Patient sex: M
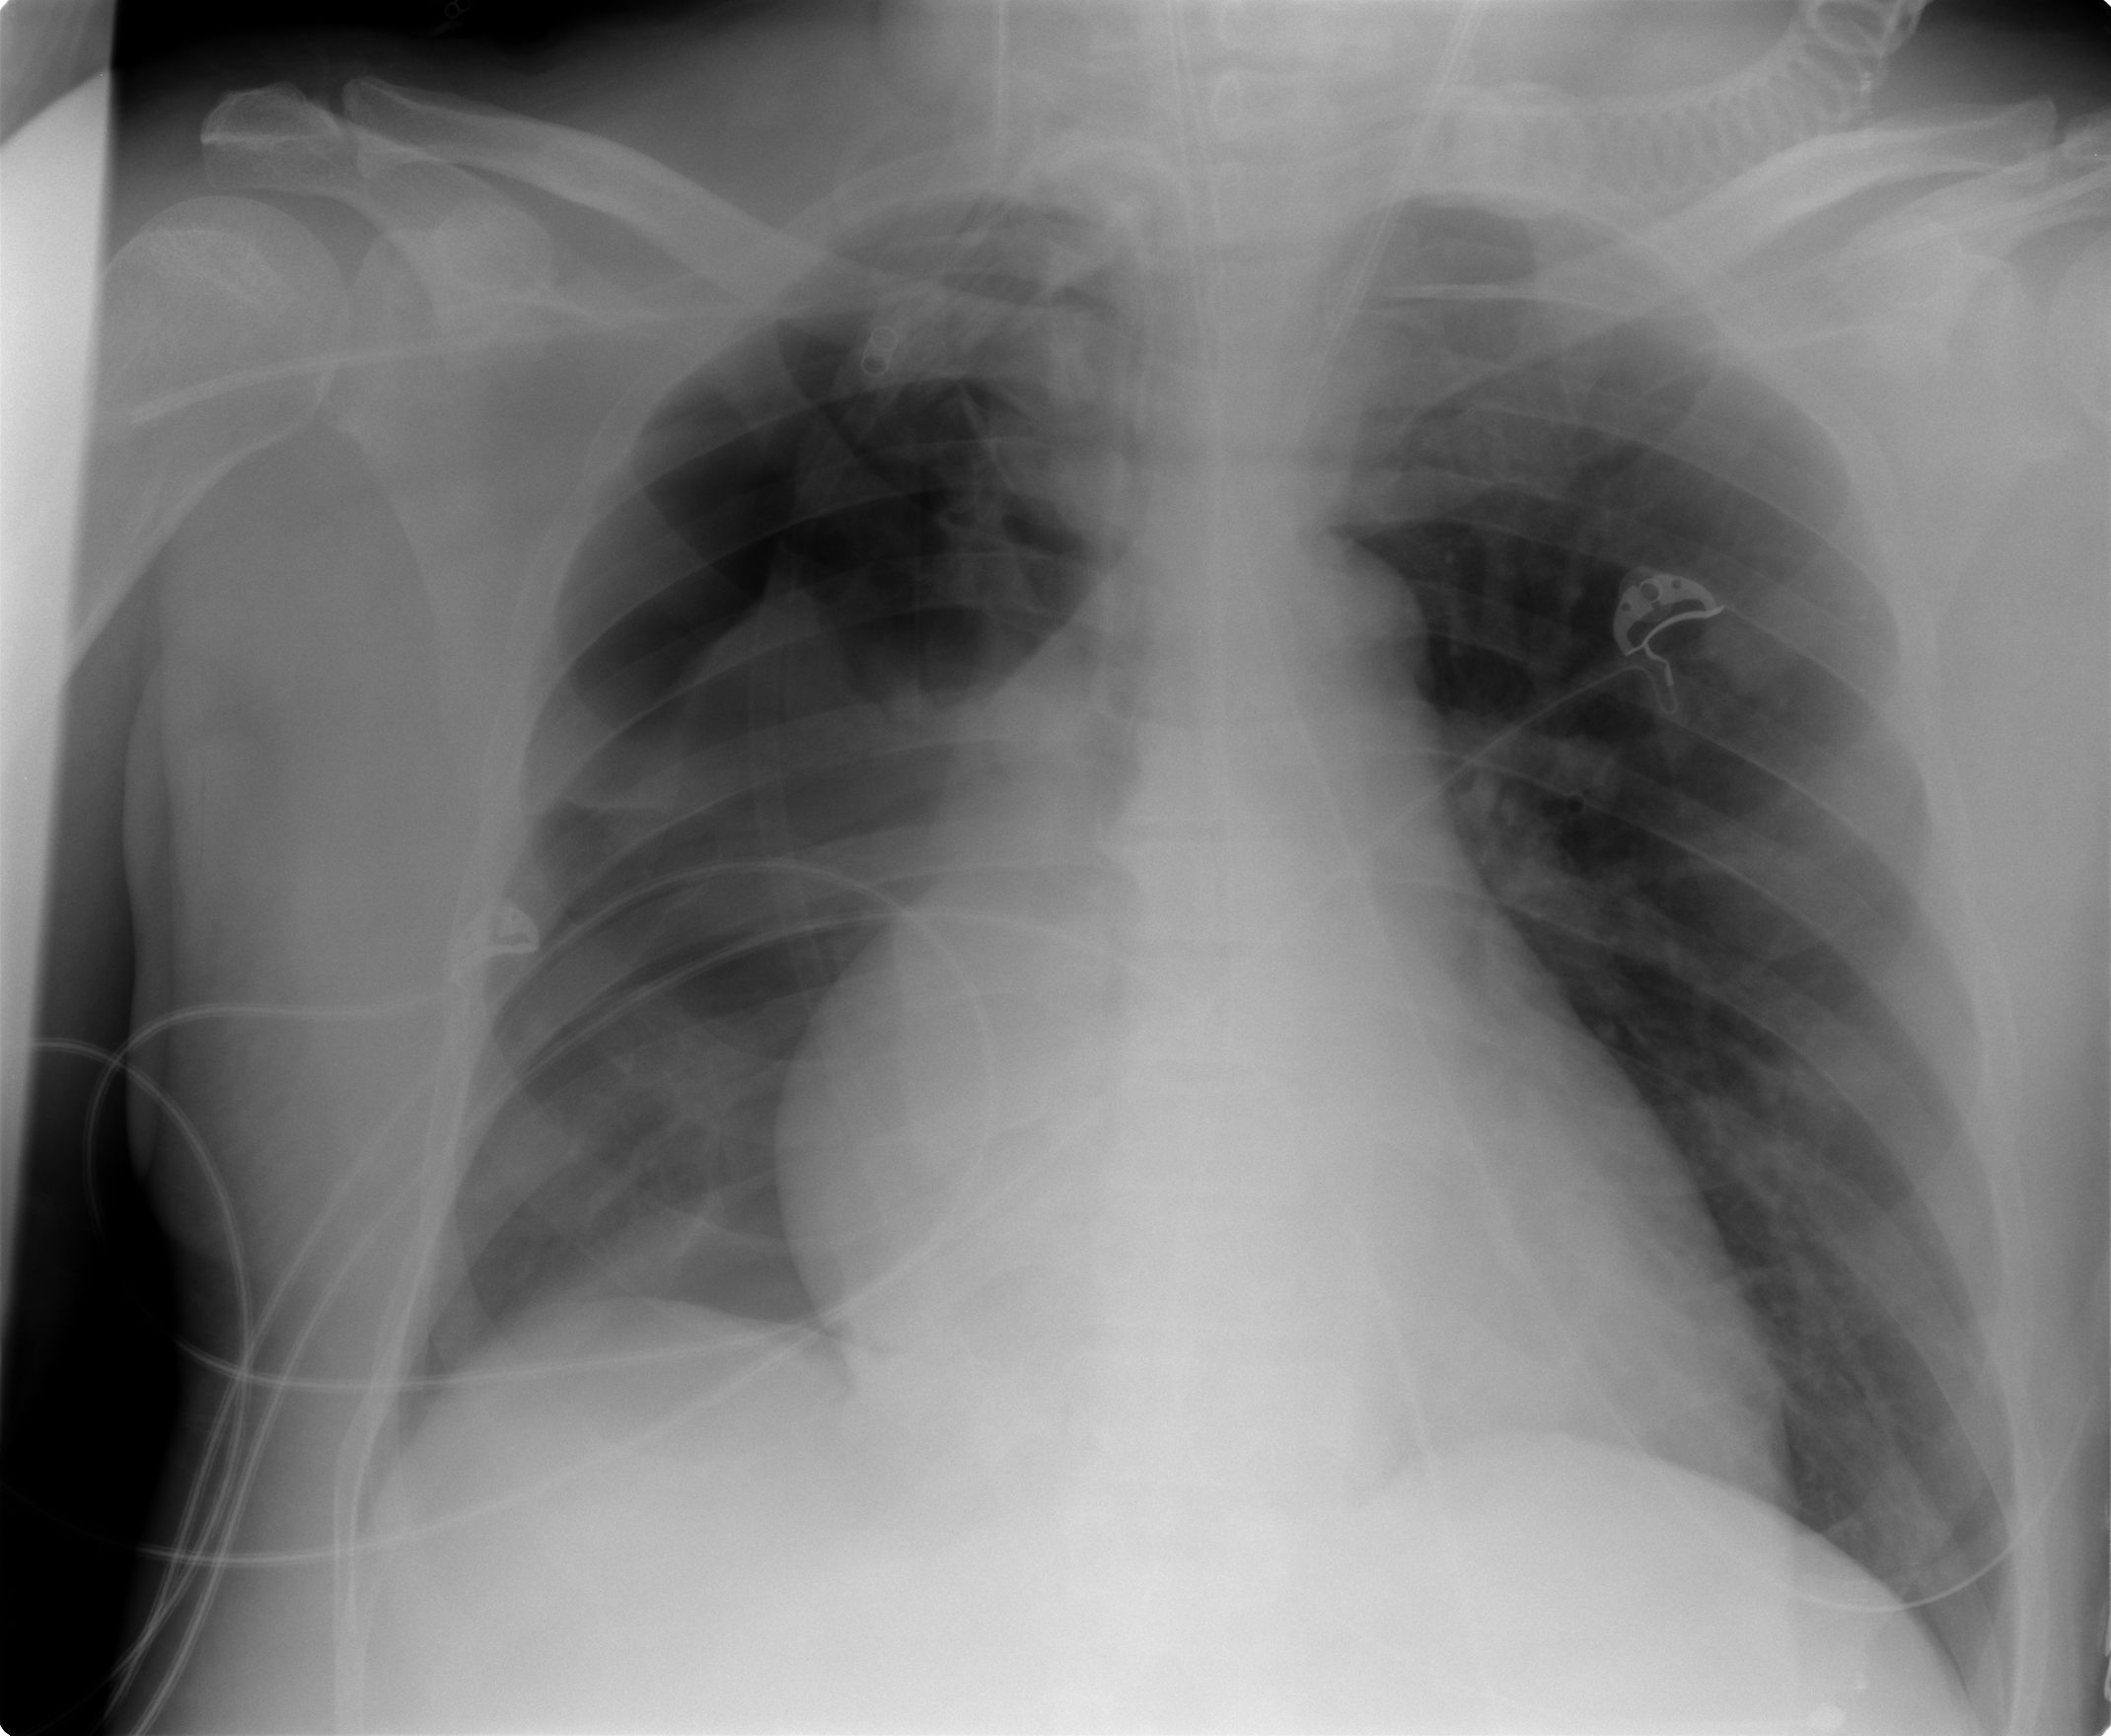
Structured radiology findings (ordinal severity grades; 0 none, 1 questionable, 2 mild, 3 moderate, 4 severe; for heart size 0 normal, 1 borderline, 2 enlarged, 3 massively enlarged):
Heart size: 3
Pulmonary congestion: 2
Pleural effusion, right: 0
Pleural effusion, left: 0
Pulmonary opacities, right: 0
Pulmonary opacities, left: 0
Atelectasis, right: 2
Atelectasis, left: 2